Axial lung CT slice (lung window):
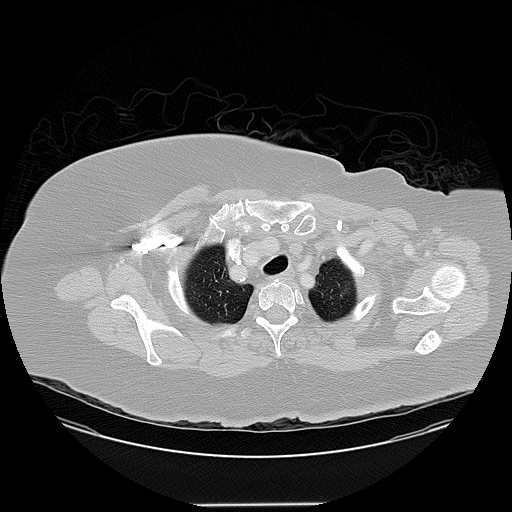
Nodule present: no